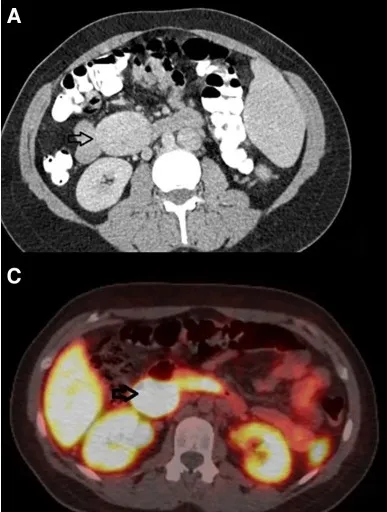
Preoperative imaging. (A) Computed tomography with intravenous contrast, transverse view, black arrow: an enhancing retroperitoneal mass, 4.1 cm in diameter, with clear boundaries, located in the left anterior pararenal space.
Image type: radiology (ct)